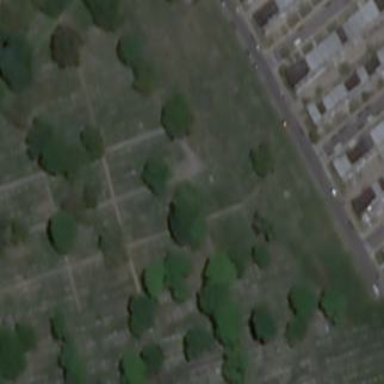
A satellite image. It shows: Cemetery.